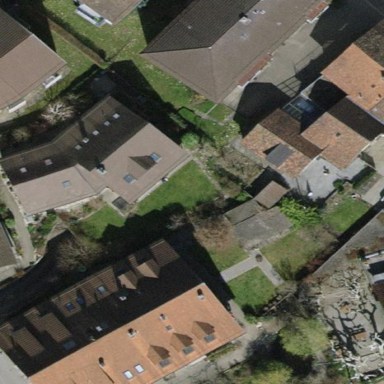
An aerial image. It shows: Building with tile roof.